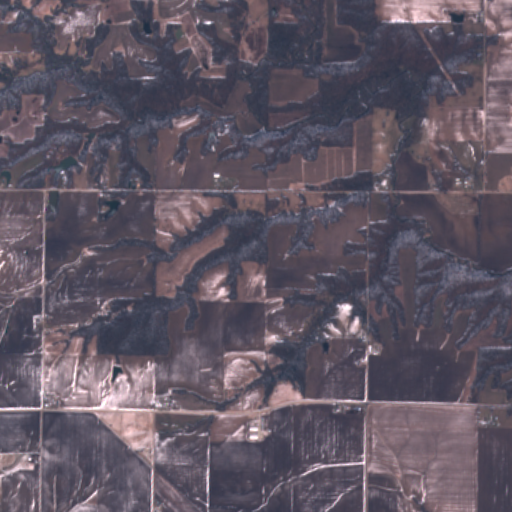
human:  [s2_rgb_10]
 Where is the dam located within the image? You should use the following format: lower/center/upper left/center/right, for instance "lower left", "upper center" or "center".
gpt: The dam is located in the center left of the image.
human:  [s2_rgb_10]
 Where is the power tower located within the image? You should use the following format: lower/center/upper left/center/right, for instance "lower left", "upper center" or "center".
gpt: The power tower is located in the upper right of the image.
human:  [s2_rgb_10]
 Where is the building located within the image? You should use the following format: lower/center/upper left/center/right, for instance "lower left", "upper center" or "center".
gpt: The building is located in the center left of the image.
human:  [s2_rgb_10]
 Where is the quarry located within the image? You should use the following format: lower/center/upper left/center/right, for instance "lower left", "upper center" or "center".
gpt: There is no quarry in the image.